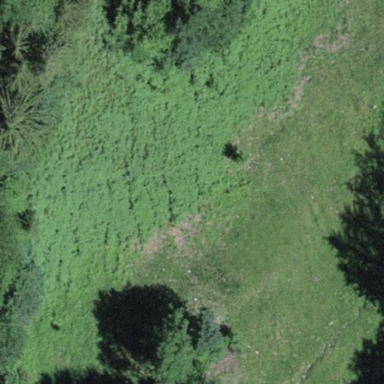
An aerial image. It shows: Beautiful meadow.